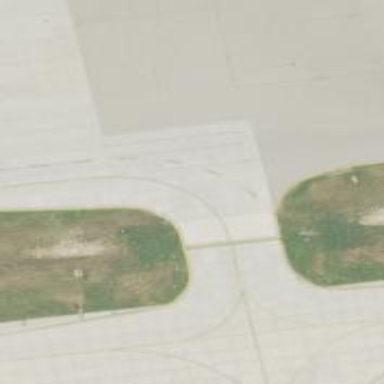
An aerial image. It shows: Image of taxiway at airport.